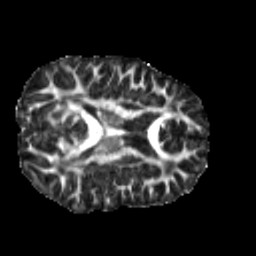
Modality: FA
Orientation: axial
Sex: male
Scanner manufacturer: siemens
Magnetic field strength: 3 T
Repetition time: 5 s
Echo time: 0.07 s